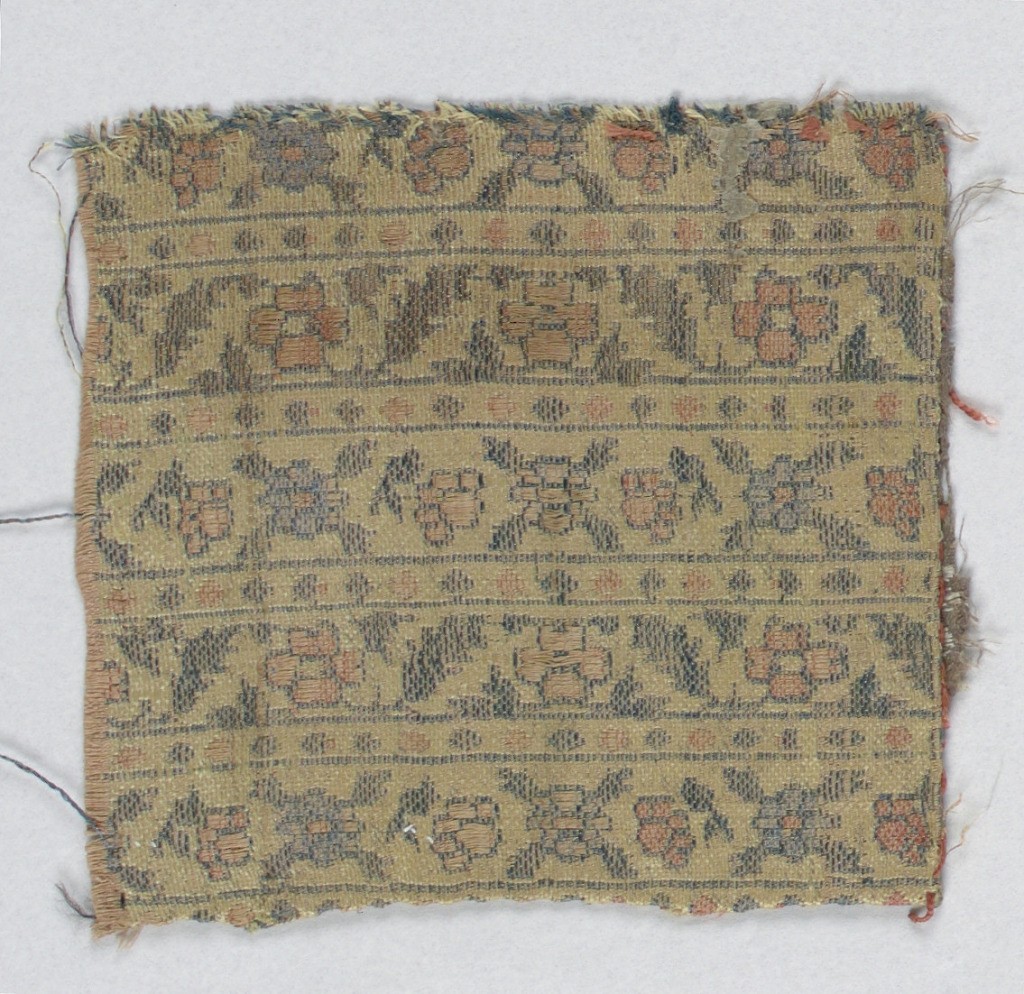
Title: Fragment
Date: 19th century
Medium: silk Technique: woven
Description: Light brown fragment with horizontal rows filled with flower heads and leaves in pale muted tones of blue, orange and green.